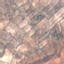
Label: PermanentCrop